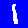
Digit: 1